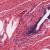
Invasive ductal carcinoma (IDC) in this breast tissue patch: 0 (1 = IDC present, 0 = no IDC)